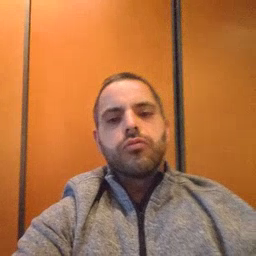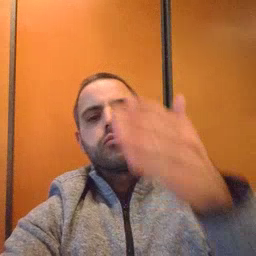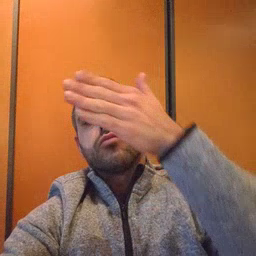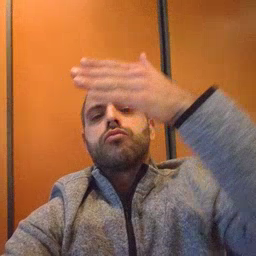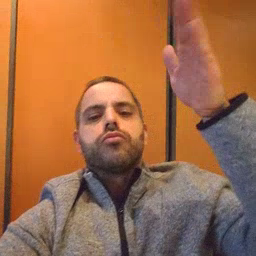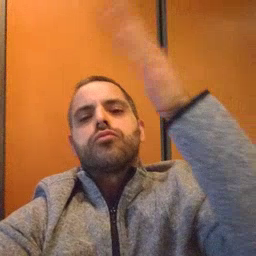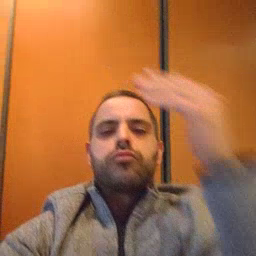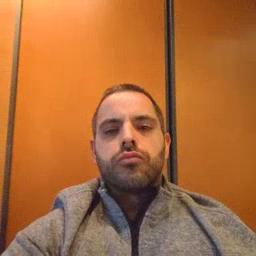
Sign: flag